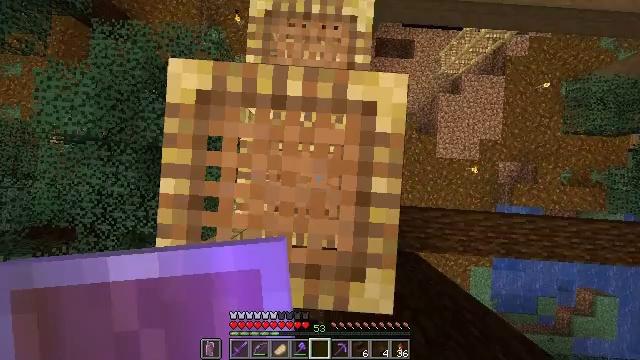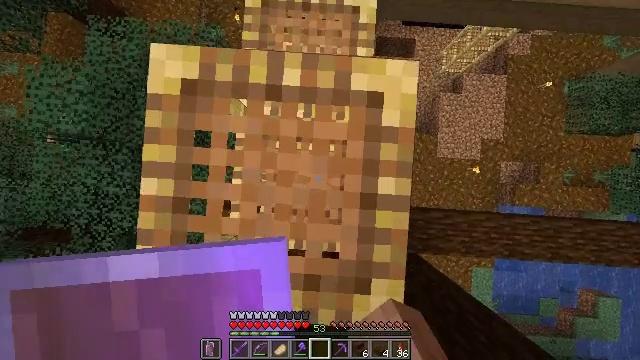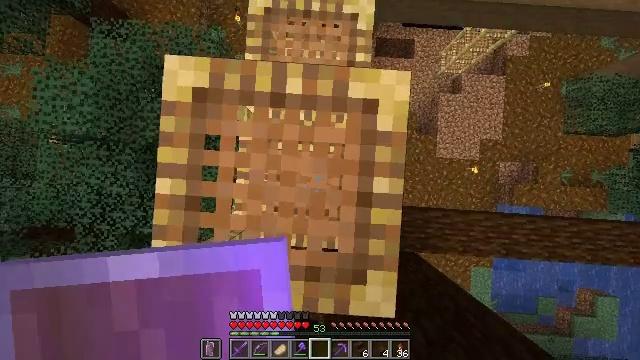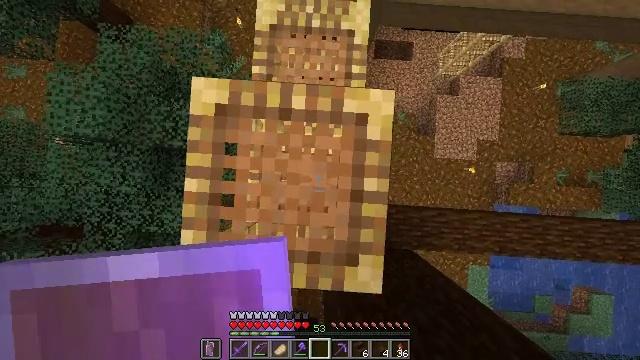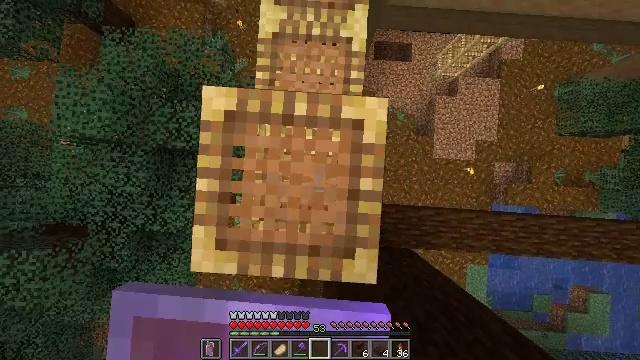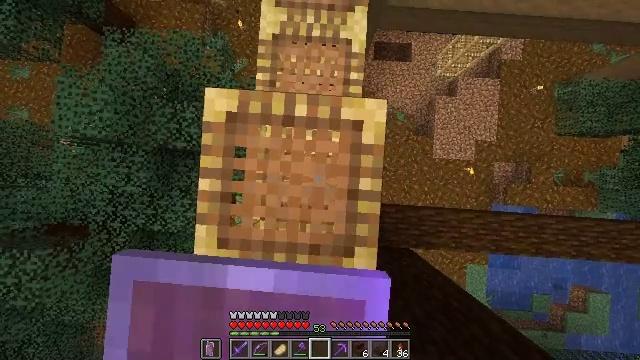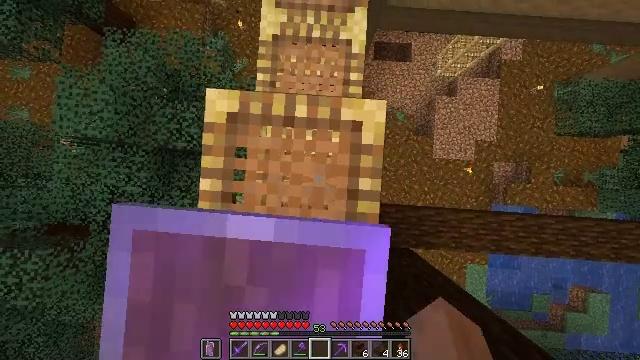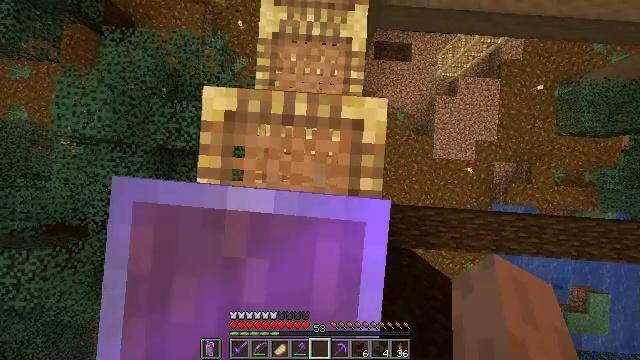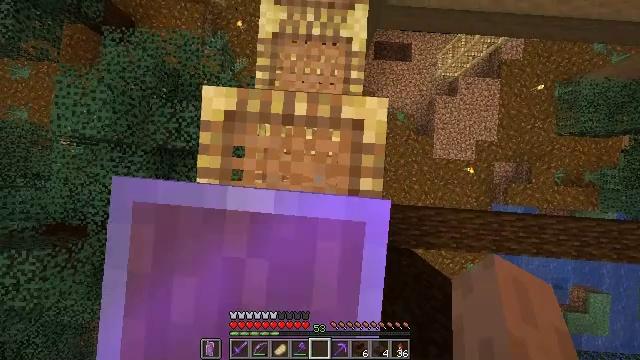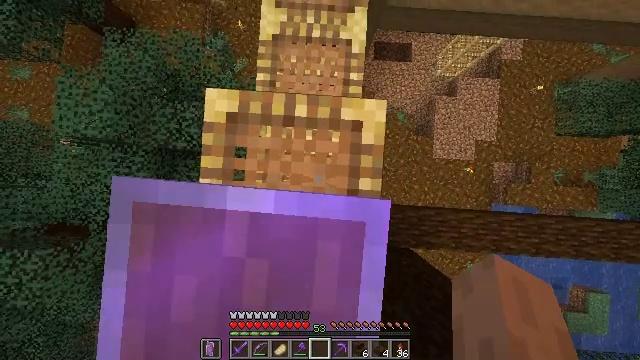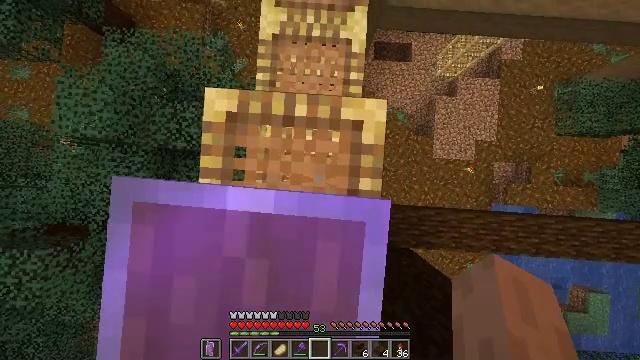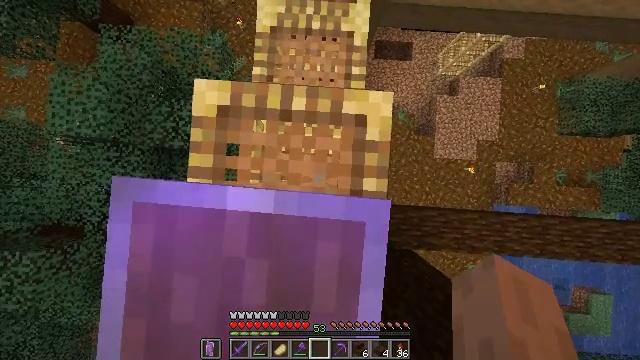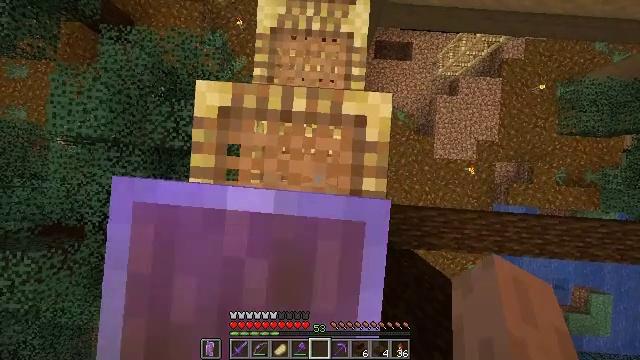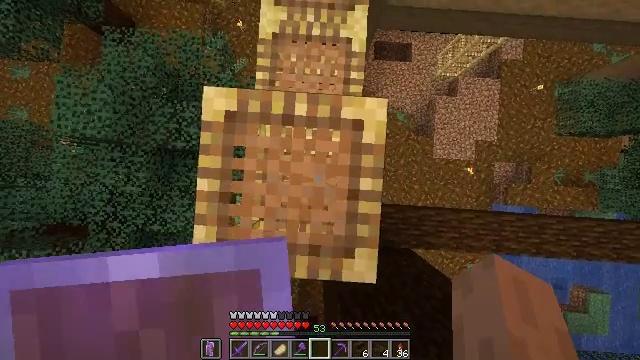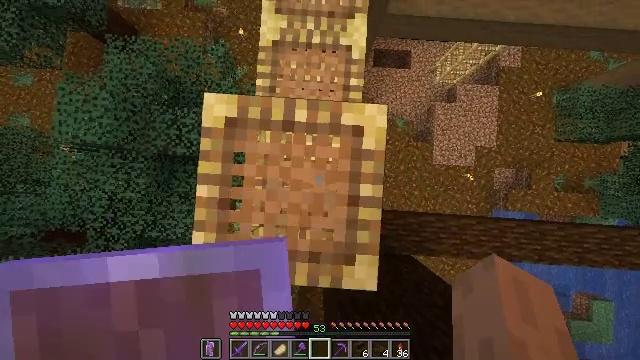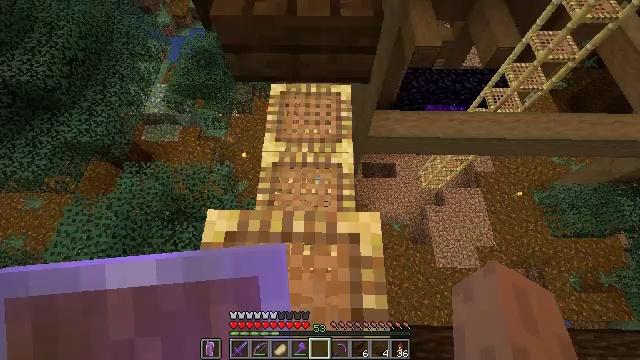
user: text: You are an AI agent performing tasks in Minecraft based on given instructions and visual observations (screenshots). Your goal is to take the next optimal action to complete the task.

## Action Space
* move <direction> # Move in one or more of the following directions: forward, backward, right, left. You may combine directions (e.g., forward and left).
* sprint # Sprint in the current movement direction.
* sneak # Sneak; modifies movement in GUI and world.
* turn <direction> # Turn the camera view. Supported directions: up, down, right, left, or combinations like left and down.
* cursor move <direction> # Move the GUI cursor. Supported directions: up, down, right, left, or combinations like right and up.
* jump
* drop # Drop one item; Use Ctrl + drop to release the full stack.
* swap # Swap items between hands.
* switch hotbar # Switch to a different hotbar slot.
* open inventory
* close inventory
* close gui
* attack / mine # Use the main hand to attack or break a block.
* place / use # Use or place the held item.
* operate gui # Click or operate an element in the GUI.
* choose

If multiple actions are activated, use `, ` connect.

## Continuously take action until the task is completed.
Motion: motion action
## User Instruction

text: Destroy the dark oak slab to recycle it.
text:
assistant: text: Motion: sneak, use / place, jump
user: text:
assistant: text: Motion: sneak, use / place, jump
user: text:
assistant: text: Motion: sneak, use / place, jump
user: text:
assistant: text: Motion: sneak, use / place, jump
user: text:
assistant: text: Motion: sneak, use / place, jump
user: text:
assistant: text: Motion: sneak, use / place, jump
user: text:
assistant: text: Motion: sneak, use / place, jump
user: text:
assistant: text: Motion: sneak, use / place, jump
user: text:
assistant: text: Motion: sneak, use / place, jump
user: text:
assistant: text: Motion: sneak, use / place, jump
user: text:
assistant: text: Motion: sneak, use / place, jump
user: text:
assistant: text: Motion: sneak, use / place, jump
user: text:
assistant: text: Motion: sneak
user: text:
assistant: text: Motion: turn up
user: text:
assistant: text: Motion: turn right and up
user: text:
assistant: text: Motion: turn right and up
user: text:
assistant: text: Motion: turn up
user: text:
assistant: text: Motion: no_op
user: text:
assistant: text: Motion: no_op
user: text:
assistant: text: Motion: no_op
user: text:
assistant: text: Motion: no_op
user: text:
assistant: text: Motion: no_op
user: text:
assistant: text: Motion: no_op
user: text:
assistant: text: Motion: no_op
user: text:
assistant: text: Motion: no_op
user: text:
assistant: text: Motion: no_op
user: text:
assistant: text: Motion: no_op
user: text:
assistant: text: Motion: turn left
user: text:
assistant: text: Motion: no_op
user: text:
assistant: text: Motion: no_op